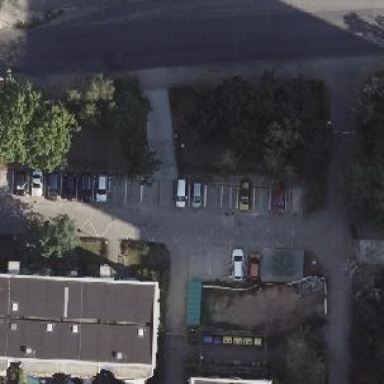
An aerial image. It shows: Compacted footway.